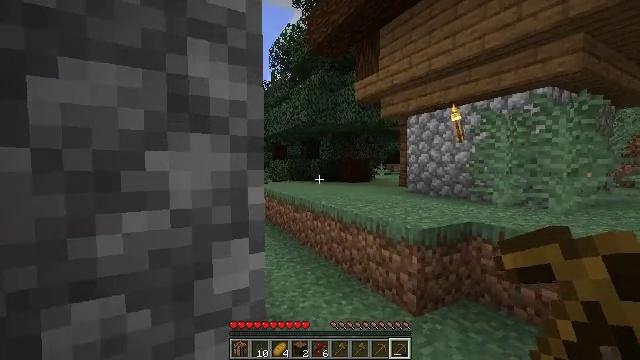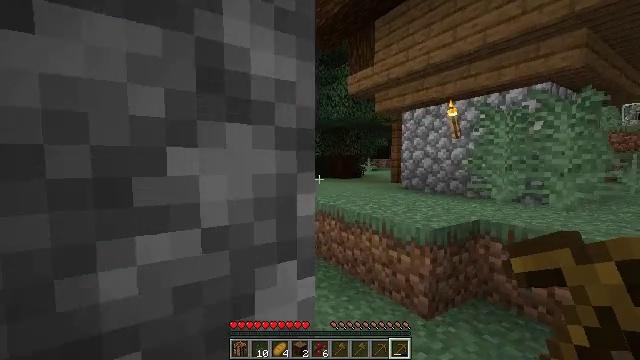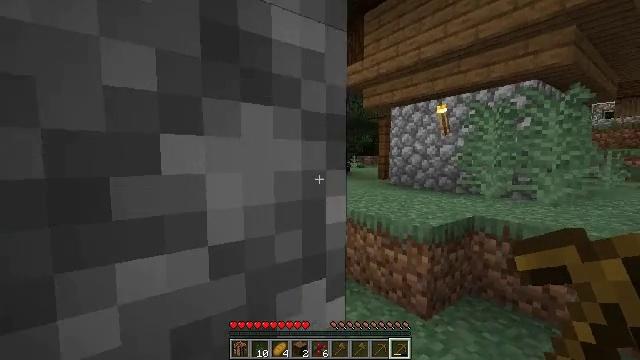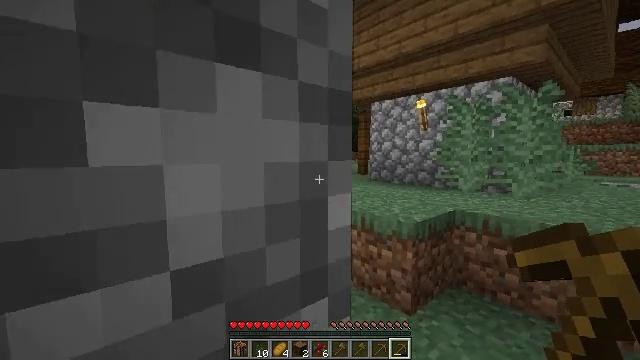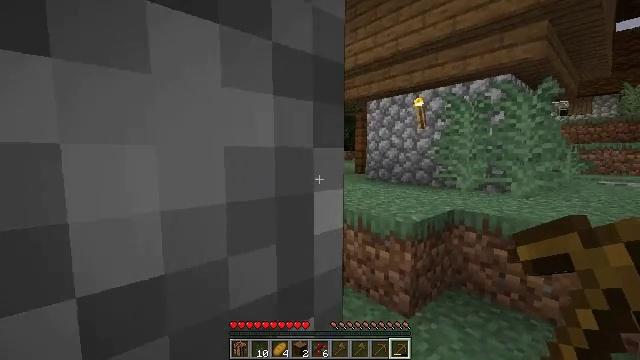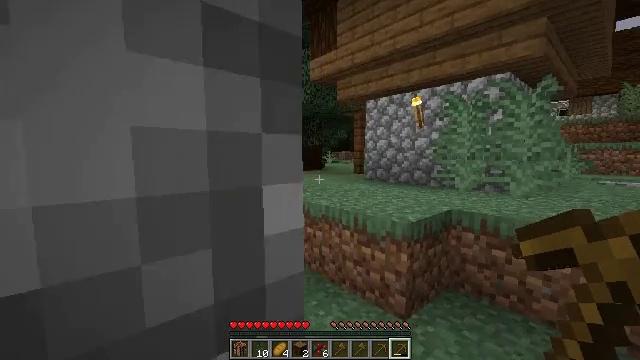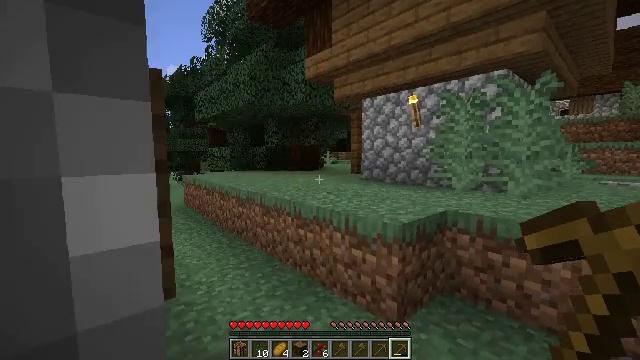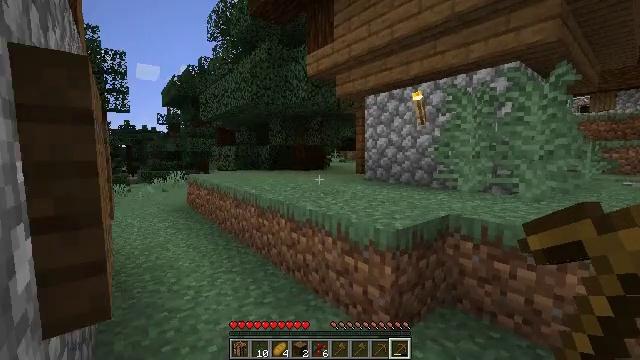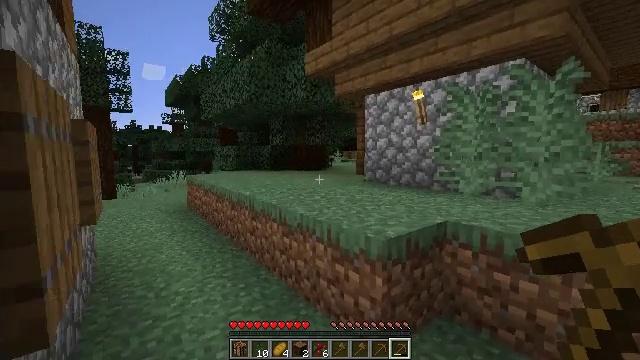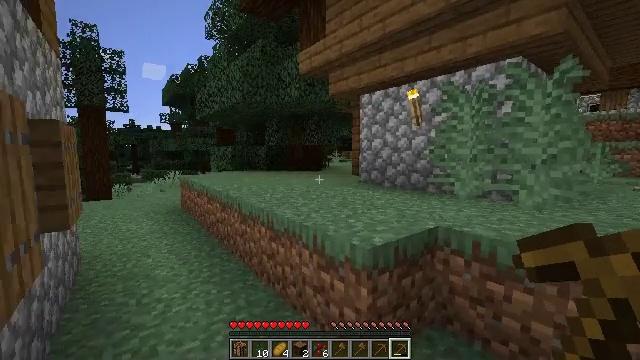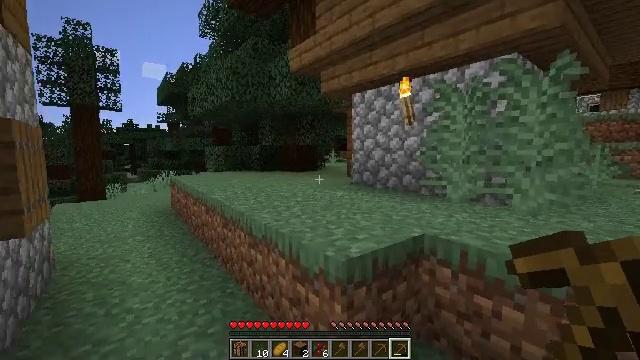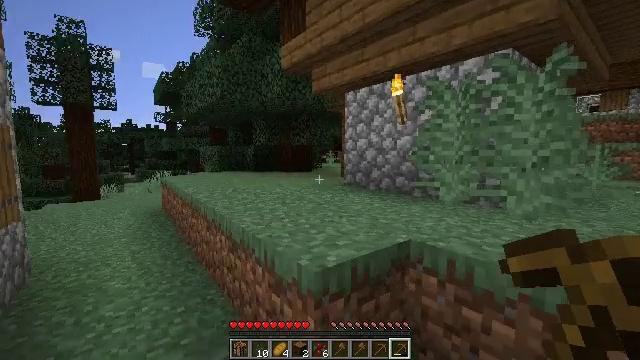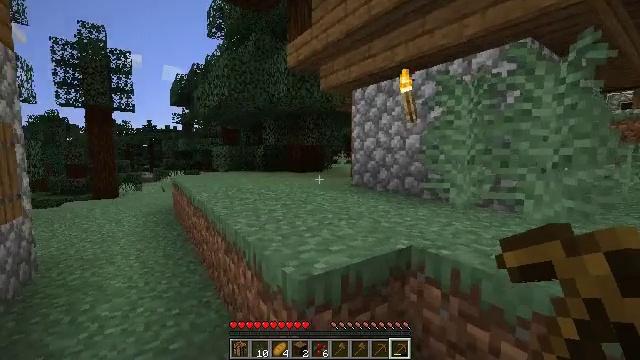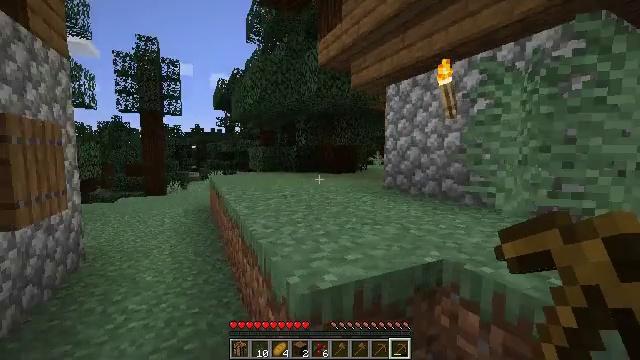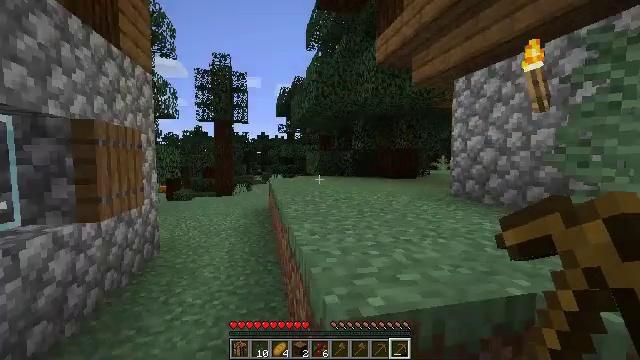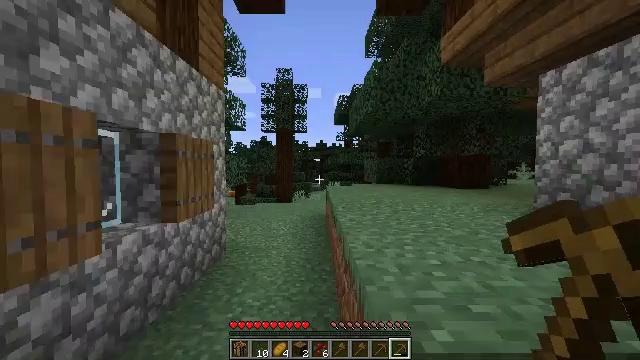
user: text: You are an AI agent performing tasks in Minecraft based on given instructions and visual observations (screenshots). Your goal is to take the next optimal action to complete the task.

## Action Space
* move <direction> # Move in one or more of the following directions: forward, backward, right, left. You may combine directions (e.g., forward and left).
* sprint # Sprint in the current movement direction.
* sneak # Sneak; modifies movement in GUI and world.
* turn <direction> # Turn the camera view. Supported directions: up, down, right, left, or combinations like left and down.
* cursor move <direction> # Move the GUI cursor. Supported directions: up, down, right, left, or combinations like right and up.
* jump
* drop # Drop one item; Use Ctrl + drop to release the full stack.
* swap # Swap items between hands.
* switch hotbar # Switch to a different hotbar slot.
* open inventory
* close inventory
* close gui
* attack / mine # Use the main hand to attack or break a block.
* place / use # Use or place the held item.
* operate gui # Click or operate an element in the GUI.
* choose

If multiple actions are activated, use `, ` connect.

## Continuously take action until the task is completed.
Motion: motion action
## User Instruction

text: Break the spruce leaves to clear the area.
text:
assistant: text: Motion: move forward and move left, turn right
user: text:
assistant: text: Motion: move forward, turn right
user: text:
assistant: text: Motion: move forward, turn right and down
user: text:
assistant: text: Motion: move forward
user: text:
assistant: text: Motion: move forward and move right
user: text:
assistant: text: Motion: move forward and move right
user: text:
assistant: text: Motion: move forward and move right, turn left
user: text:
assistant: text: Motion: move forward and move right, turn left
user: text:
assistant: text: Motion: move forward and move right
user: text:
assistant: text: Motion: move forward and move right
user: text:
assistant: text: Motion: move forward and move right
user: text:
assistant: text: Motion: move forward and move right, turn left
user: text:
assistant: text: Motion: move forward, turn left
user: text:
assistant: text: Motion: move forward, turn left and up
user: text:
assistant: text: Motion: move forward, turn left and up
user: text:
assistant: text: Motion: move forward
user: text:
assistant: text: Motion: move forward
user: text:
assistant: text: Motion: move forward
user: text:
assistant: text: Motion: move forward
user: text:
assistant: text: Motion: move forward
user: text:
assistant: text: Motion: move forward
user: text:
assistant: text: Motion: move forward
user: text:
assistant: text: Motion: move forward
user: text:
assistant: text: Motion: move forward and move left
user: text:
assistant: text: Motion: move forward and move left
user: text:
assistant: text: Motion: move forward and move left
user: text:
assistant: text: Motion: move forward and move left
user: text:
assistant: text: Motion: move forward and move left
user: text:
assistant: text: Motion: move forward and move left
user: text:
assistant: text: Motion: move forward and move left